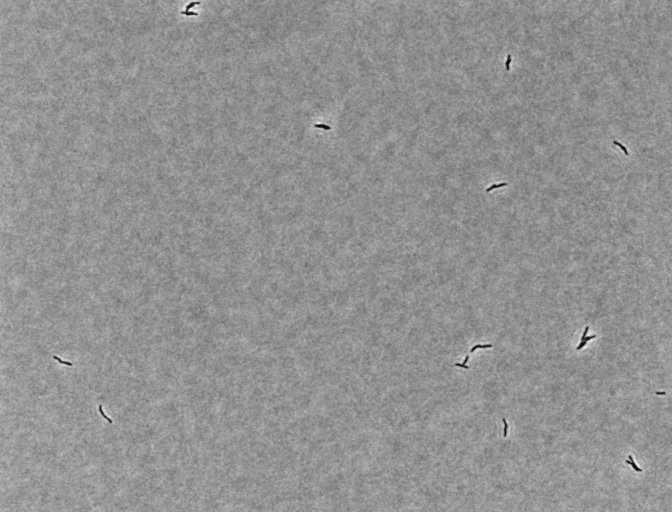
Phase contrast microscopy, 20x objective, 3 h incubation